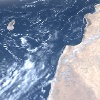
Label: water